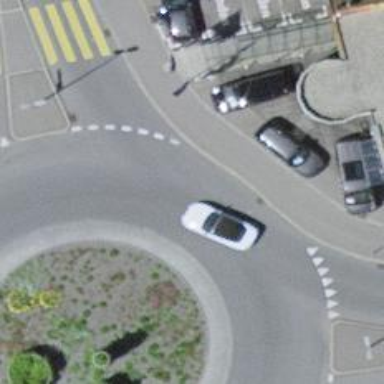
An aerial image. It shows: Primary highway with asphalt surface leading to roundabout.